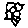
Label: flower